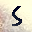
Label: 5